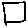
Label: square